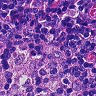
Metastatic tissue present: no